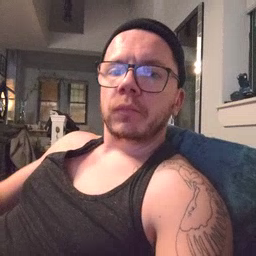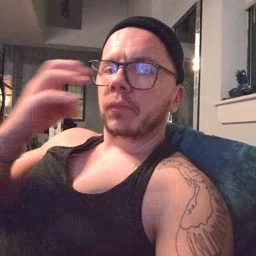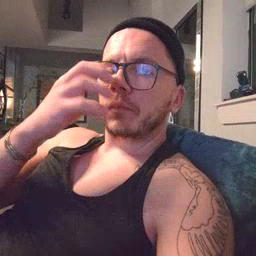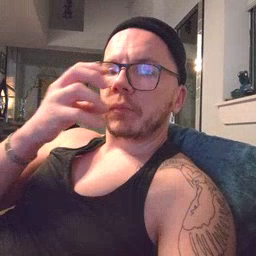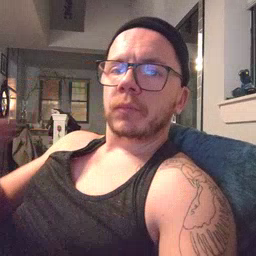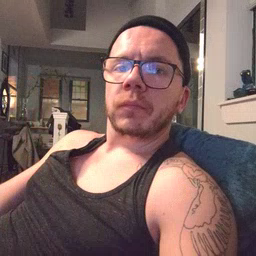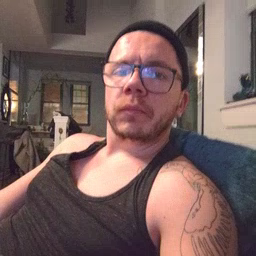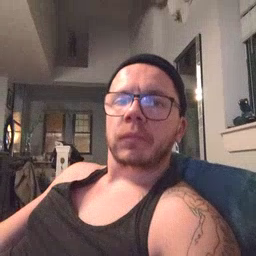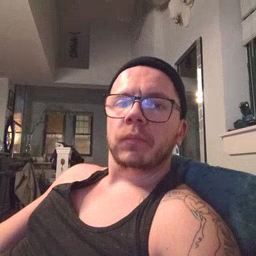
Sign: clown